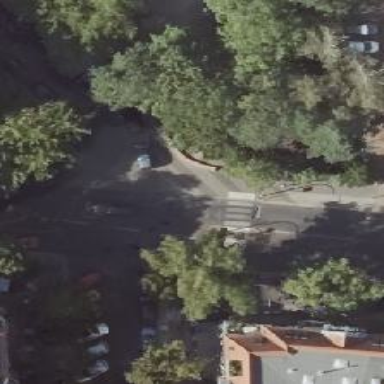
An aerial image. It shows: Marked pedestrian crossing with zebra designation and central island.